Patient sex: F
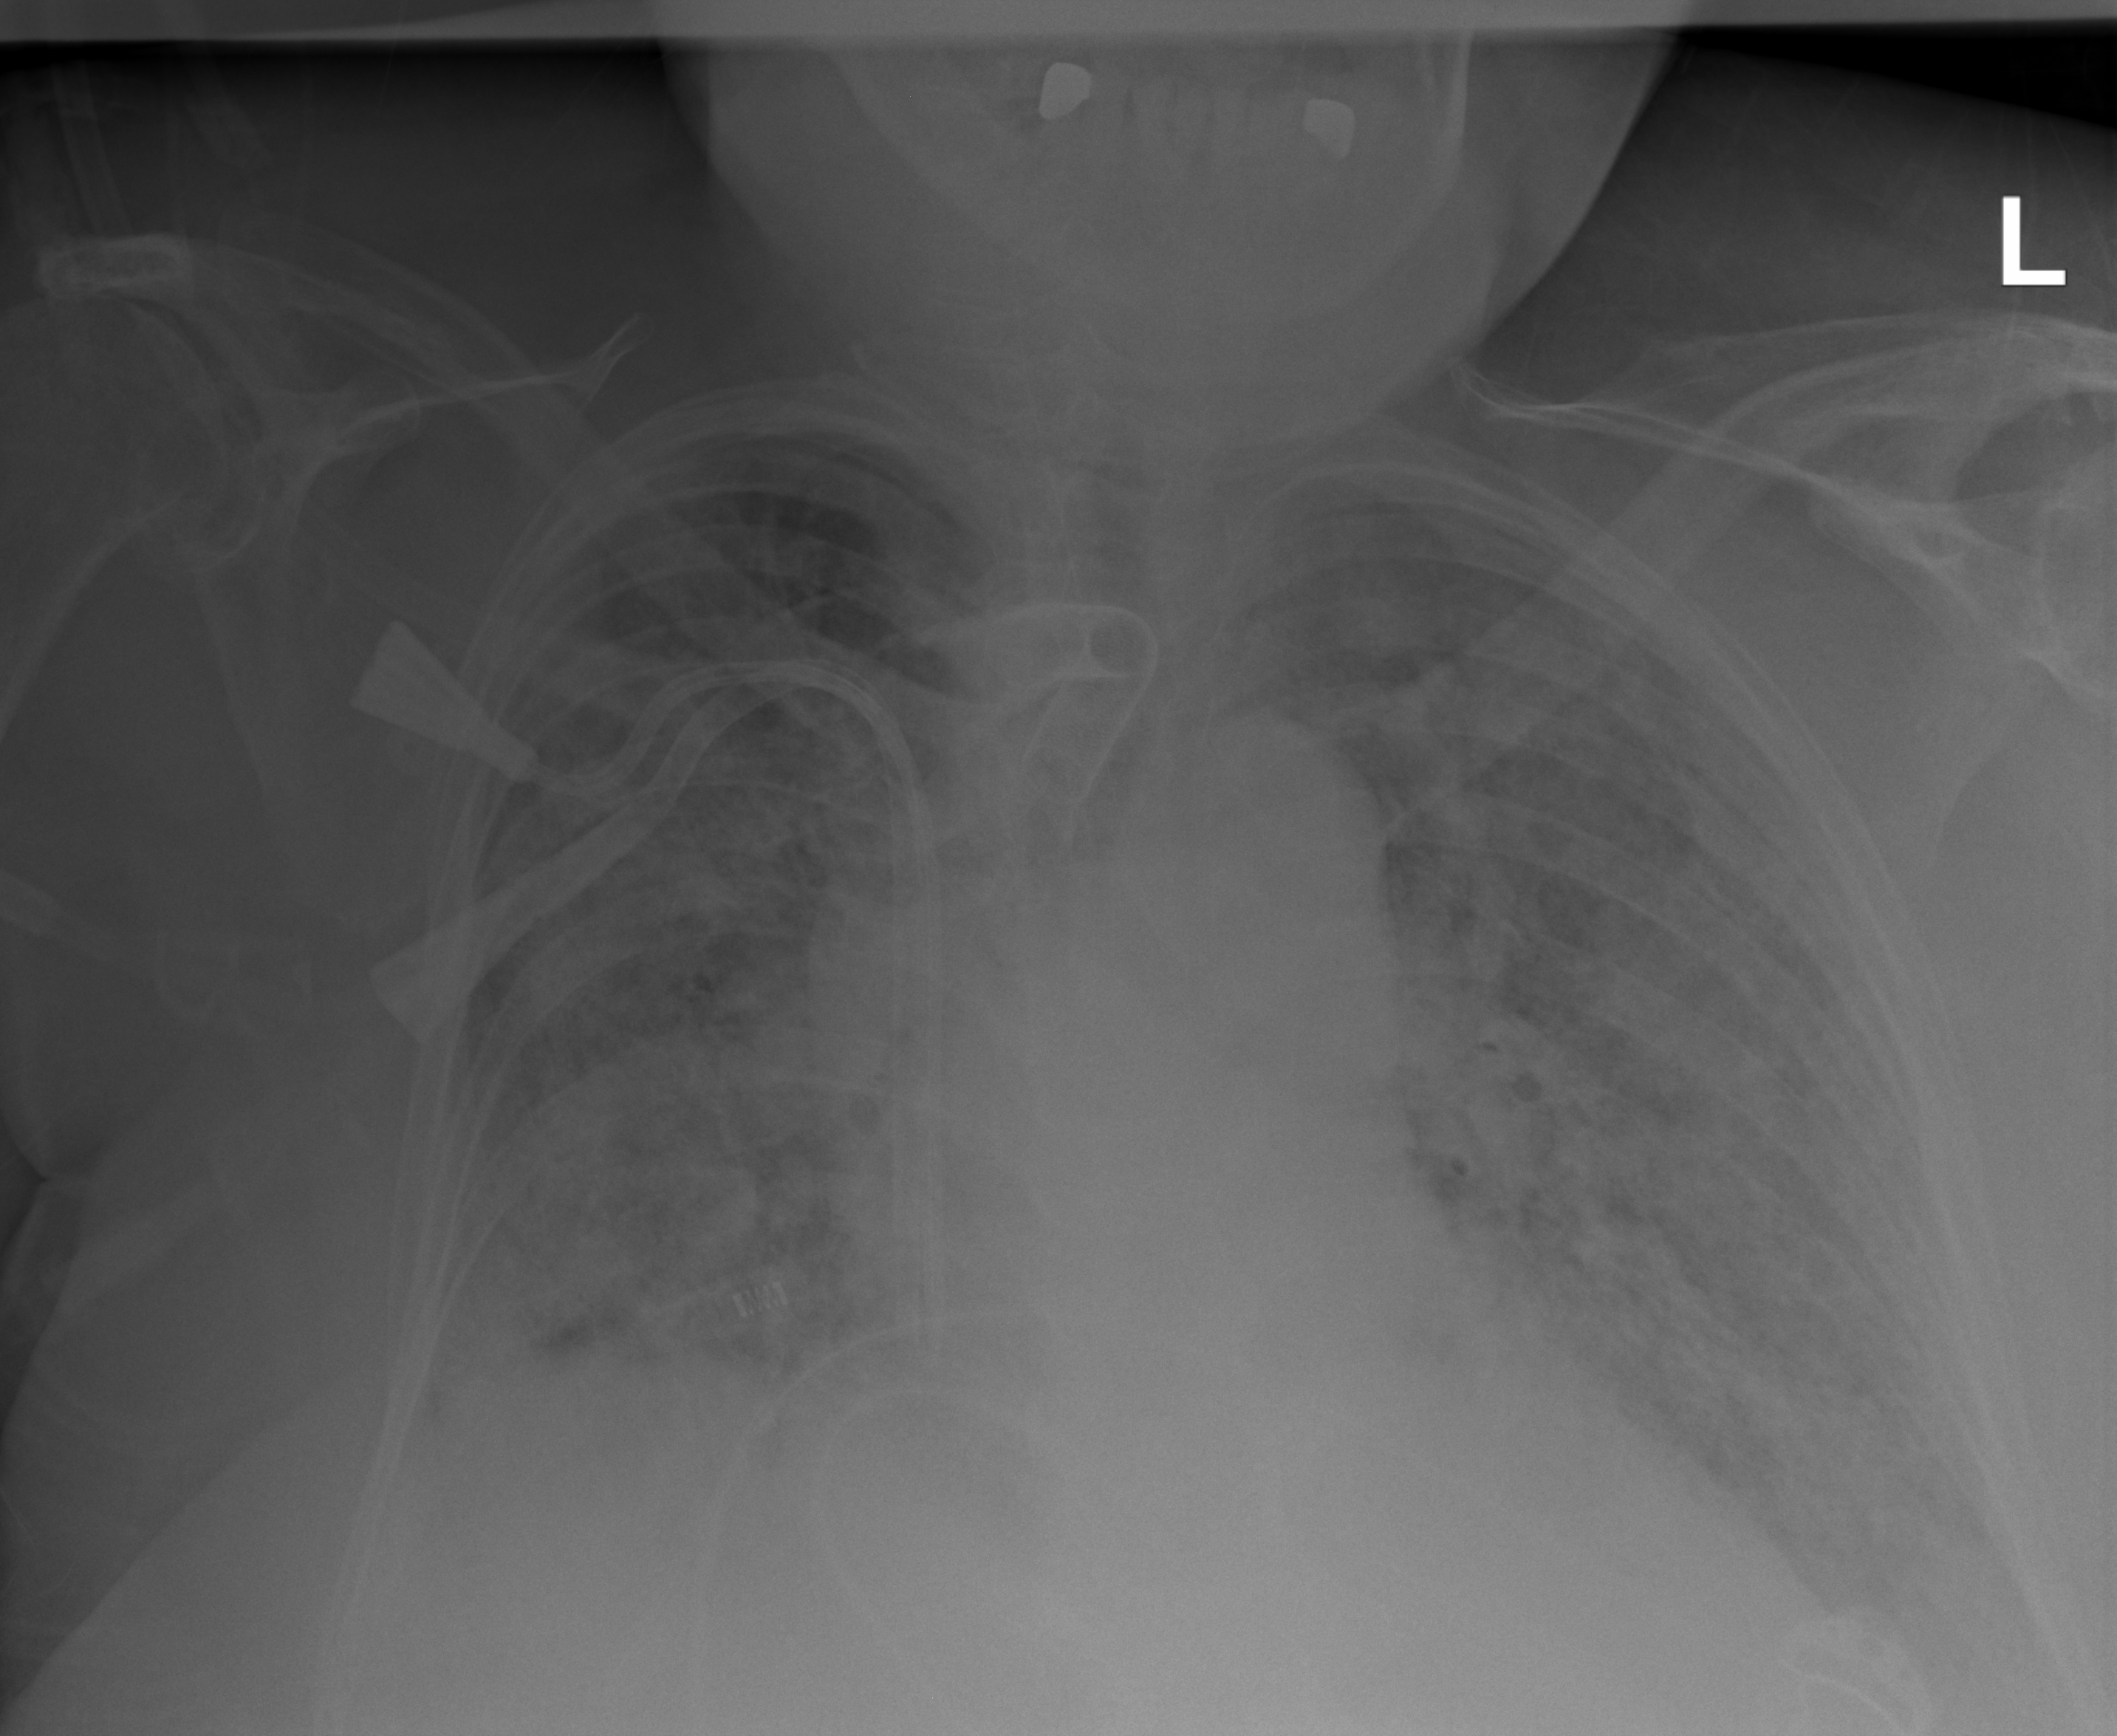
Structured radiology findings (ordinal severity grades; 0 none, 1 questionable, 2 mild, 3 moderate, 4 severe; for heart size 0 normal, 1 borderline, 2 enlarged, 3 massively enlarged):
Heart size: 2
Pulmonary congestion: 3
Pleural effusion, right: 2
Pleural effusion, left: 0
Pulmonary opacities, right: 3
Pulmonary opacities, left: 3
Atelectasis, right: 3
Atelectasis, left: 3